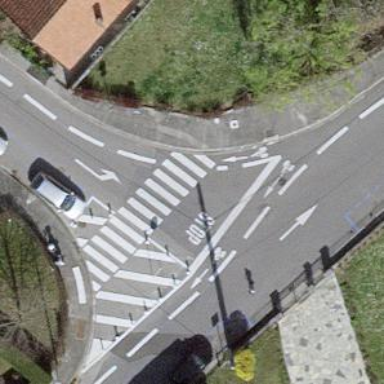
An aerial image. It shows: Uncontrolled zebra crossing on the road.